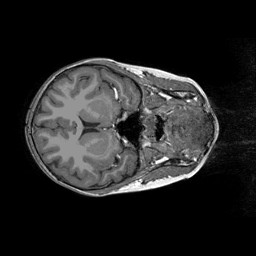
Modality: T1w
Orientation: axial
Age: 9
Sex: male
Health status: ill